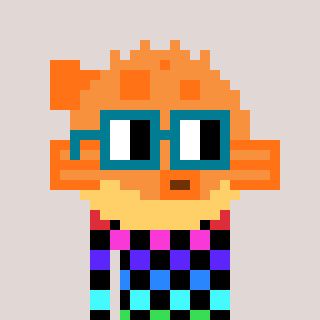
a pixel art character with square dark green glasses, a pufferfish-shaped head and a rust-colored body on a warm background